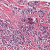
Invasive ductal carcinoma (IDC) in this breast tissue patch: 1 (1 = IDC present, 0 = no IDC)